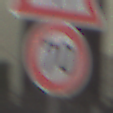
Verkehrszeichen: Geschwindigkeit70
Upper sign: KinderLinks
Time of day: MorningAfternoon
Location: Outdoor (Urban)
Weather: Overcast
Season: NotSpecified
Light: Natural